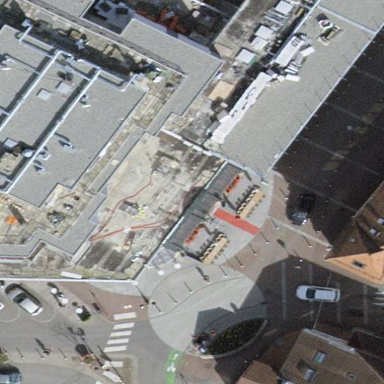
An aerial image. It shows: Outdoor seating area with awning for weather protection.